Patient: sex M, age 46
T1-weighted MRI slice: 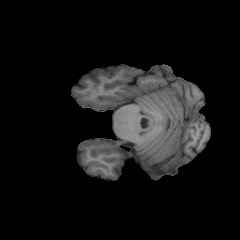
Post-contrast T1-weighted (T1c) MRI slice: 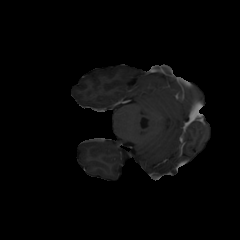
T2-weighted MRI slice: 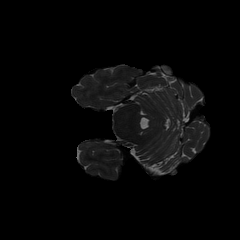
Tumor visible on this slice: no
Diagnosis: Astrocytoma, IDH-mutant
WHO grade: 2